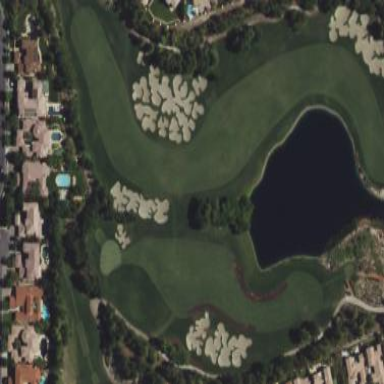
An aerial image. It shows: Grassy area designated as golf fairway.